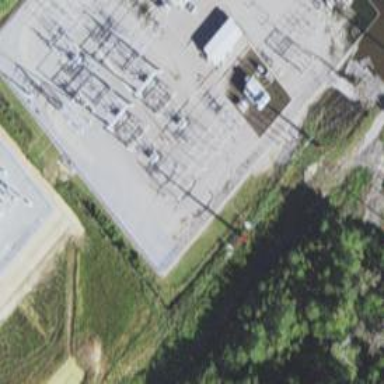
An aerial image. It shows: Switch for power supply.